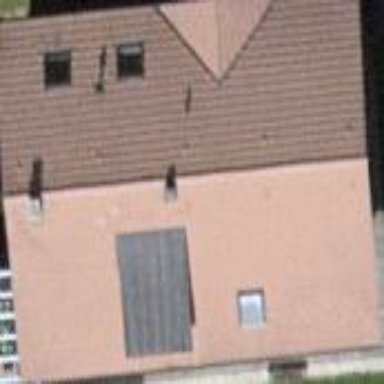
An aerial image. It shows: Apartment building with gabled tile roof oriented along its length.